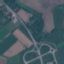
Land use / land cover class: Highway